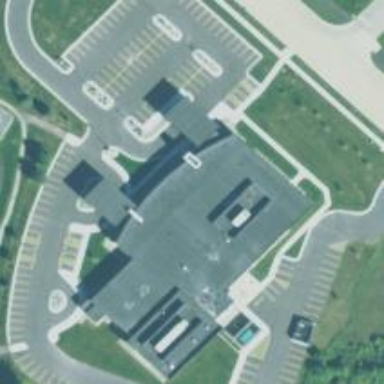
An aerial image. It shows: Clinic building providing healthcare services.